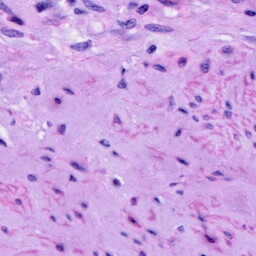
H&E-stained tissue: Cervix